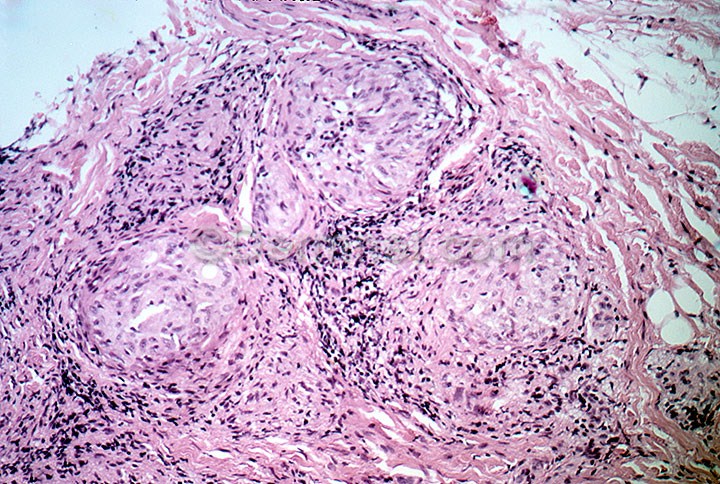
Disease: Systemic Disease